Interaction volume radius: 5 \u00c5
Interaction volume height: 10 \u00c5
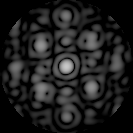
Disorder parameter: 0.4531